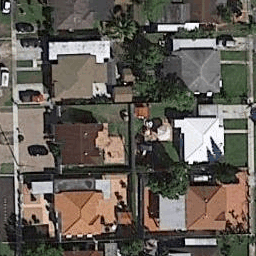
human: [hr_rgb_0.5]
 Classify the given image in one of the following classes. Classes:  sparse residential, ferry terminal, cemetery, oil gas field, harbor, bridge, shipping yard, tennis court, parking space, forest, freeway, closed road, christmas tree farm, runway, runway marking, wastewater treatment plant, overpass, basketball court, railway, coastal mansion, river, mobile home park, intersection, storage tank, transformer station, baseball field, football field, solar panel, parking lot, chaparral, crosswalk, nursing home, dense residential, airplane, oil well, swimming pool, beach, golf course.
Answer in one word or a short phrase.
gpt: dense residential